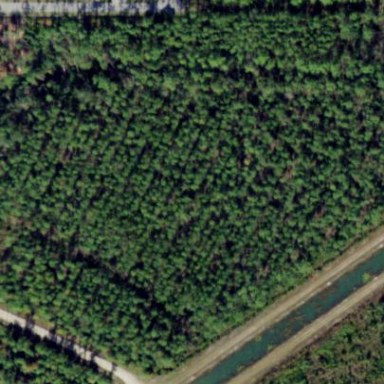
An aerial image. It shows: Forest dominated by needle-leaved trees.